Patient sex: M
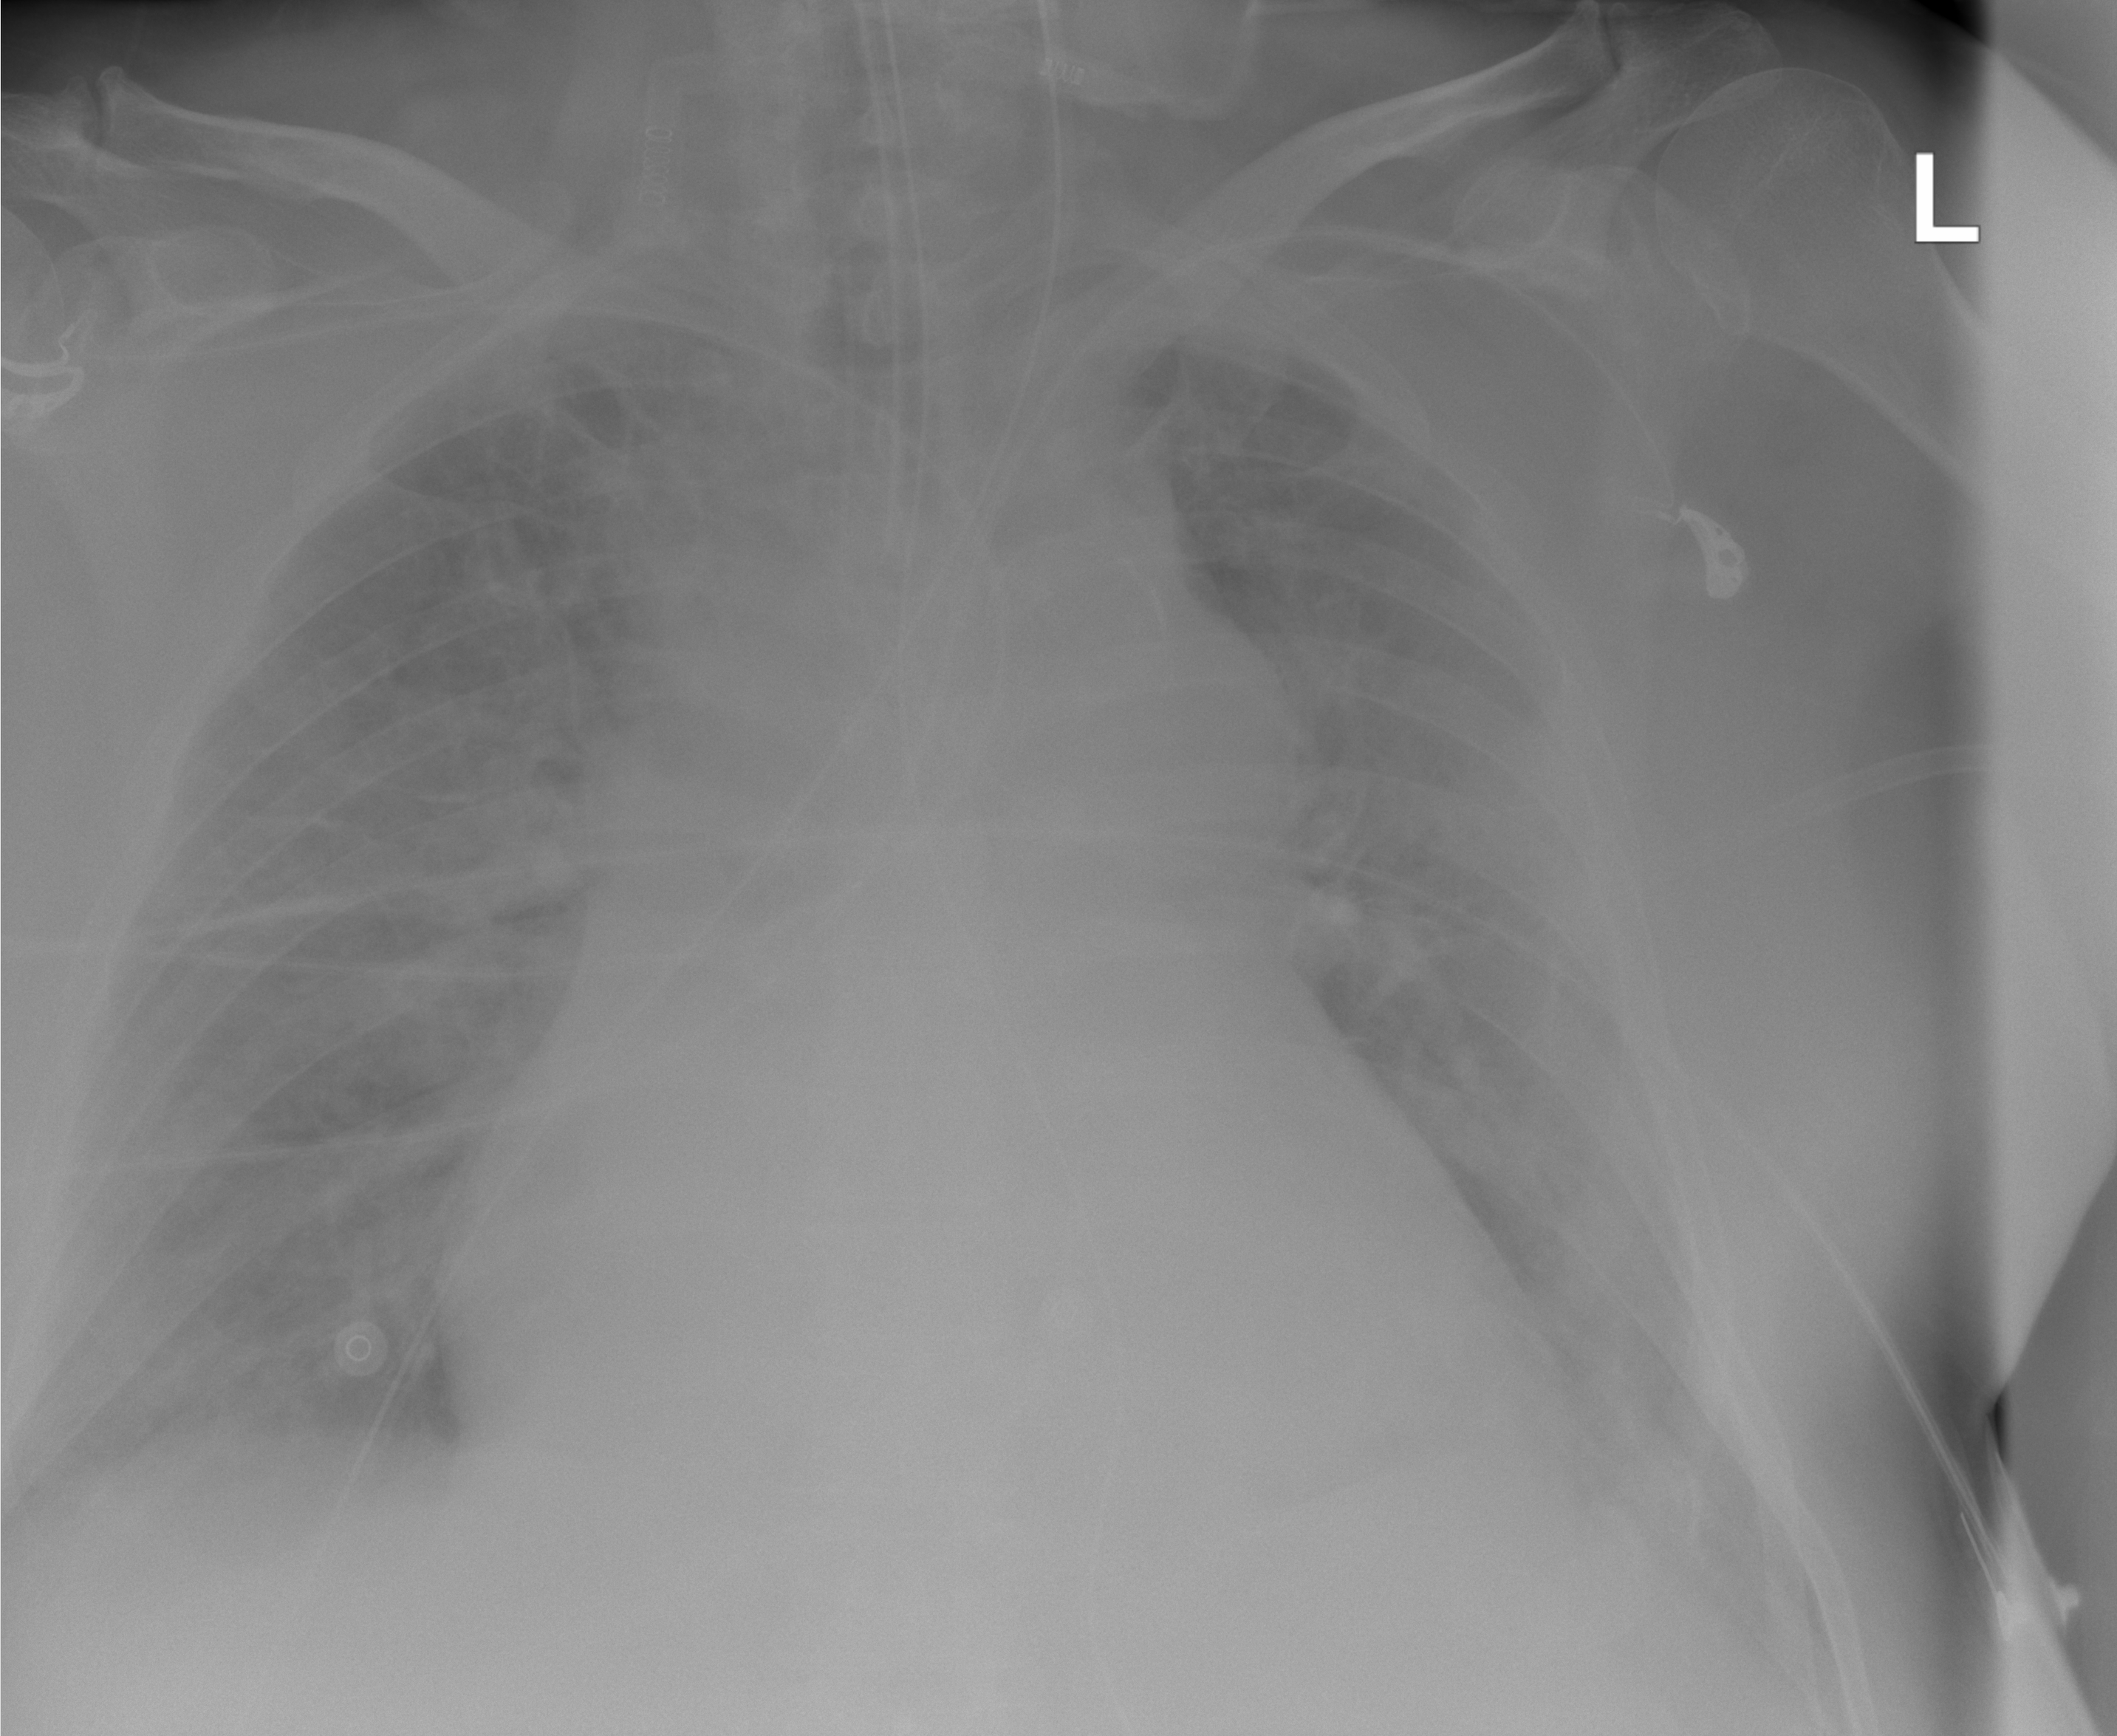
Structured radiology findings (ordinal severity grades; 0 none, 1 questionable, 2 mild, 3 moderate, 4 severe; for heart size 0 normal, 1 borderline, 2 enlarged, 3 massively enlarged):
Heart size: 0
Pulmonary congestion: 3
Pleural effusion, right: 2
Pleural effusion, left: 2
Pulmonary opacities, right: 0
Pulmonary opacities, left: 0
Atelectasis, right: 0
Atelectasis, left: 0